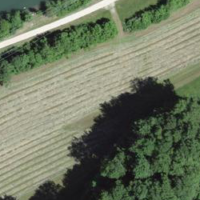
EUNIS habitat code: 25
Species observed at this site:
Sambucus racemosa